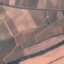
Label: PermanentCrop